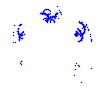
Particle: kaon